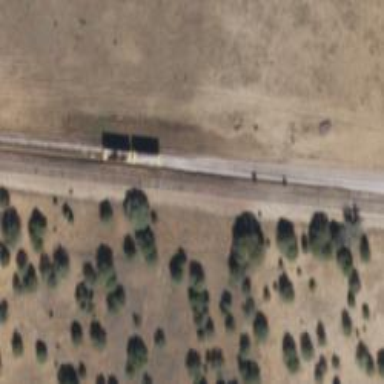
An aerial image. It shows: Preserved railway bridge with spur service.